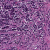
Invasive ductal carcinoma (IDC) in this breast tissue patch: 1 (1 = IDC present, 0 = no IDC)